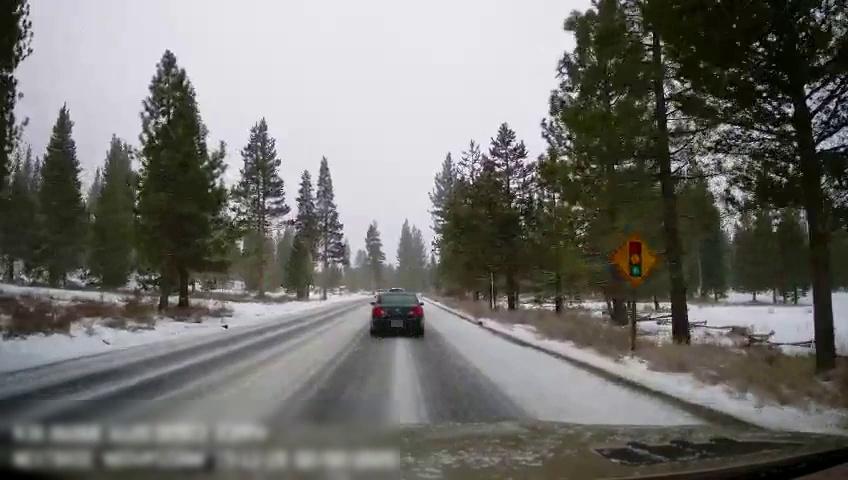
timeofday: Day
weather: Snowy
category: Drivable Space
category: Vehicles | SUV
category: Vehicles | Car
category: Vehicles | Car
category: Traffic | Signs